Question: # Background
I am working on a browser-based UI that needs to fill the entire screen without any scrolling. The basic layout is like this:

# What I want to achieve
The title div should has a fixed height (2em) and the rest 4 divs/panels should devide the remaining space of the screen according to percentages I set.
# What I've tried
The best solution I've found is " <URL>.
My previous solution was based on CSS3 <URL>
I have also tried the <URL> function; however, it's not yet implemented in Chrome. Also, it requires hard-coding the height of the title element in two places, which I've been trying to avoid.
# What am I looking for
Just to be clear, I am not asking for a perfect/pure-CSS solution (as none seems to exist). If anyone can suggest any jQuery plug-in or open-source framework that can do this, it would be good enough for me.
In addition, I don't require any backwards compatibility with browser releases before 2012. (As long as the solution uses technology that is implemented in some browser and is going to be implemented by Firefox and Chrome in the near future, it's good enough for me.)
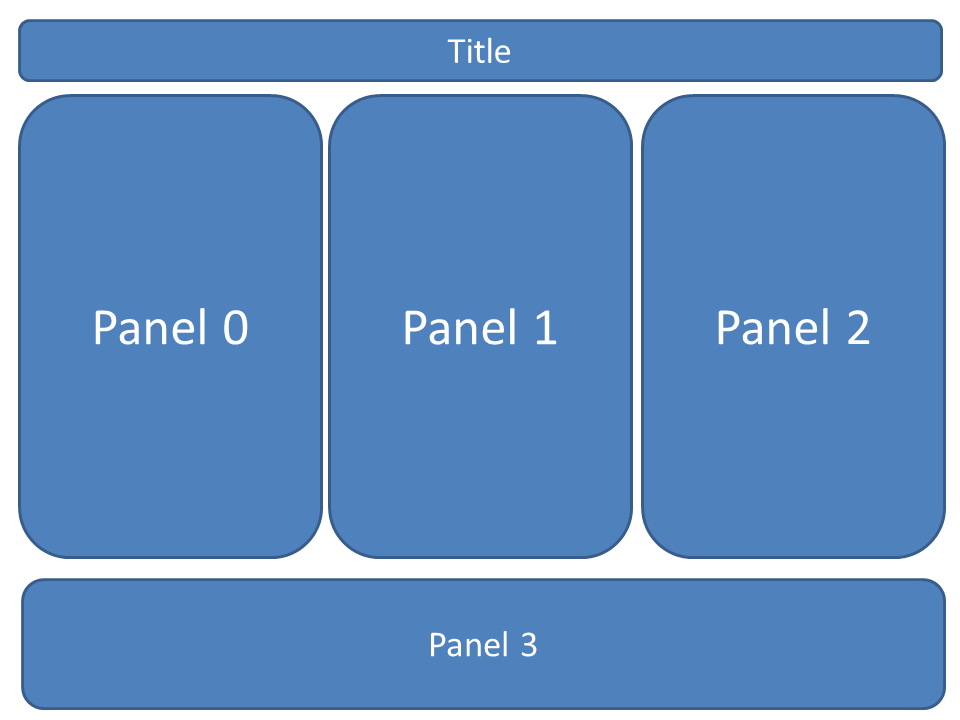
Answer: A little something thrown together:
<URL>